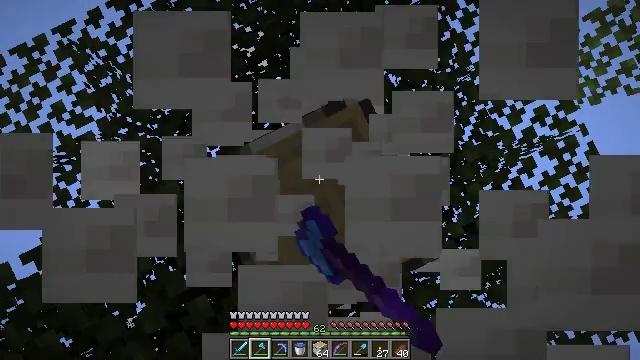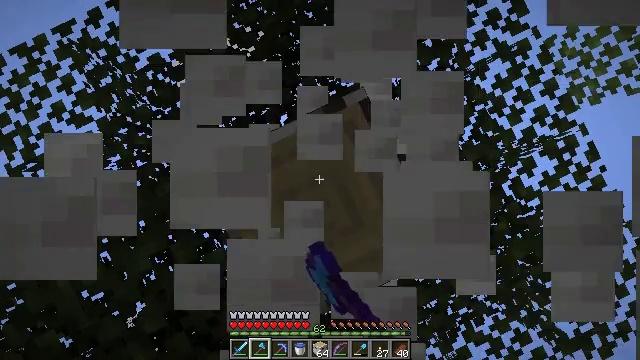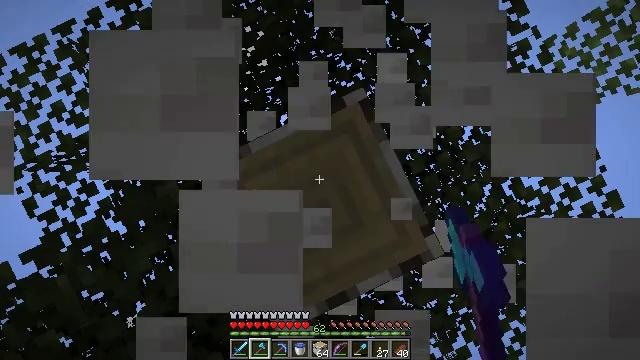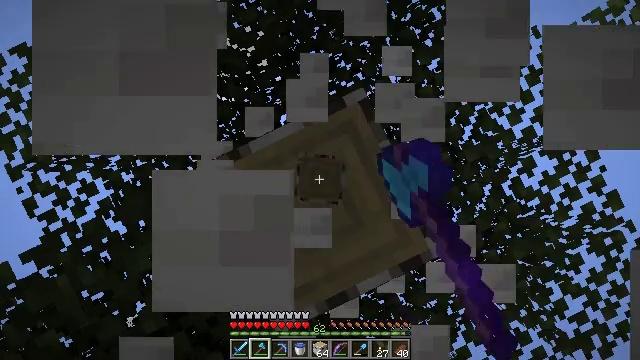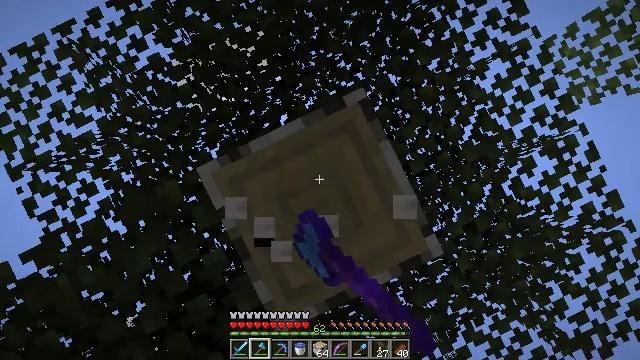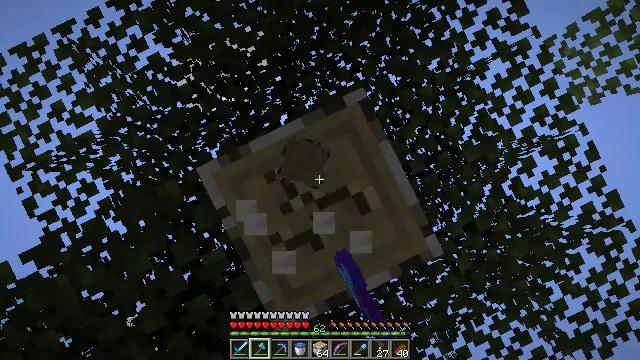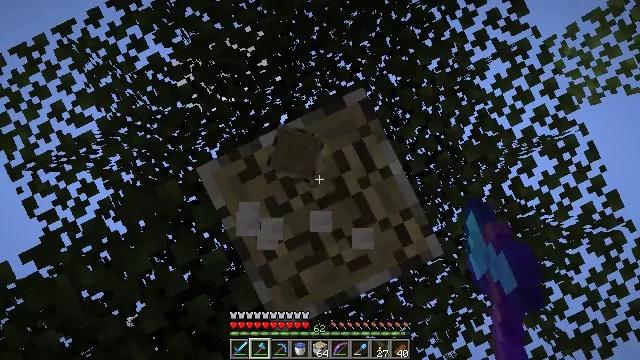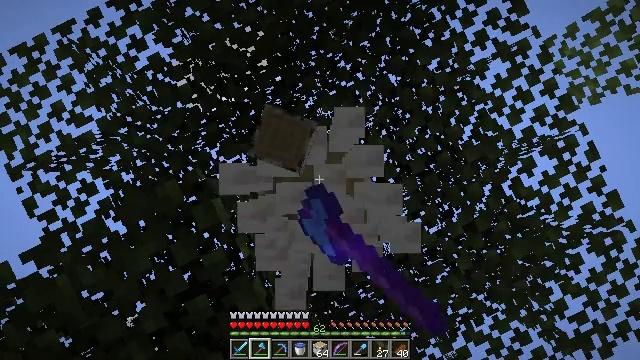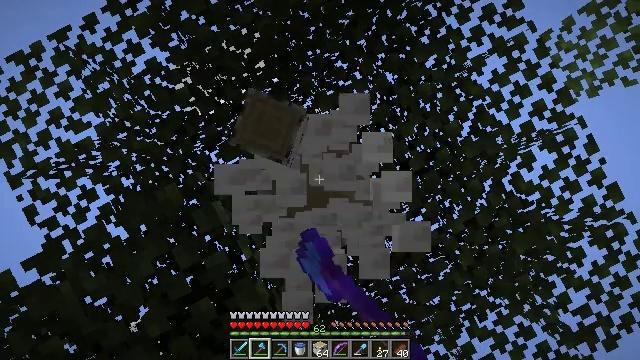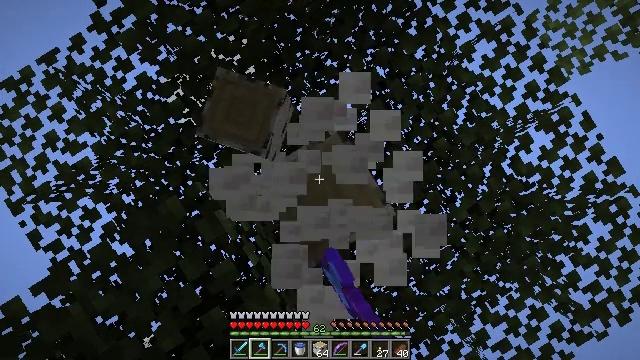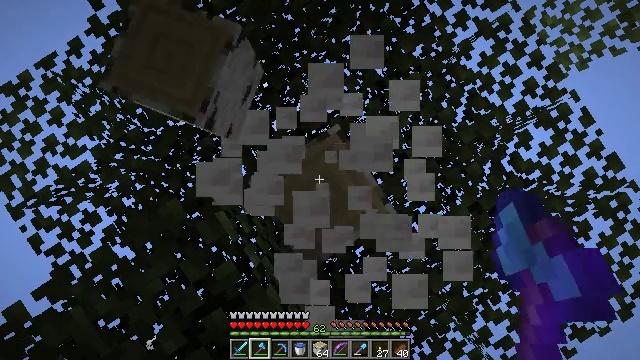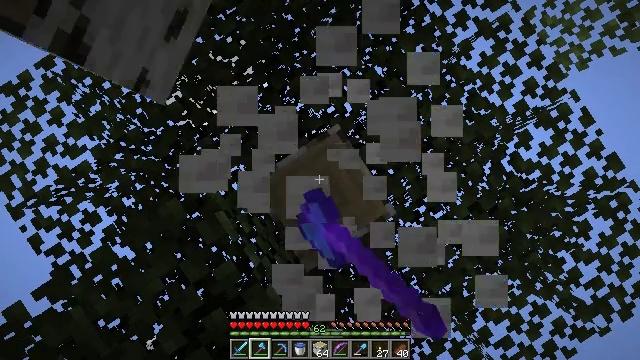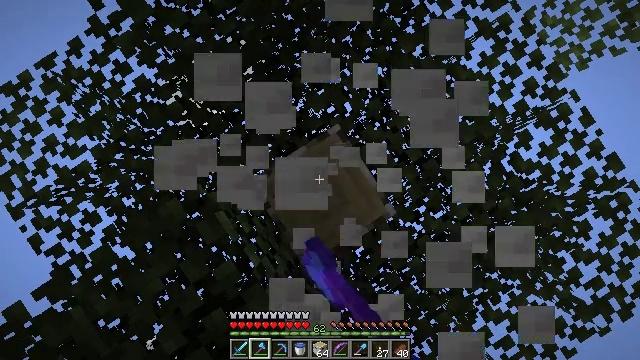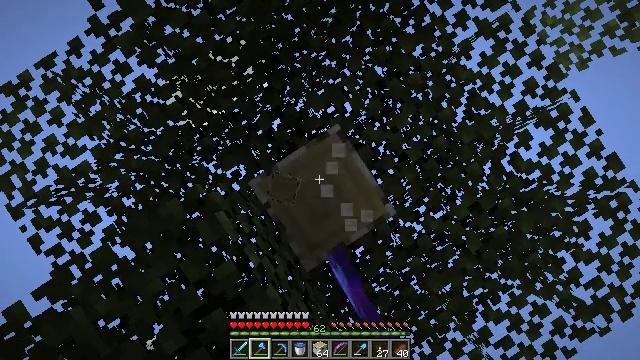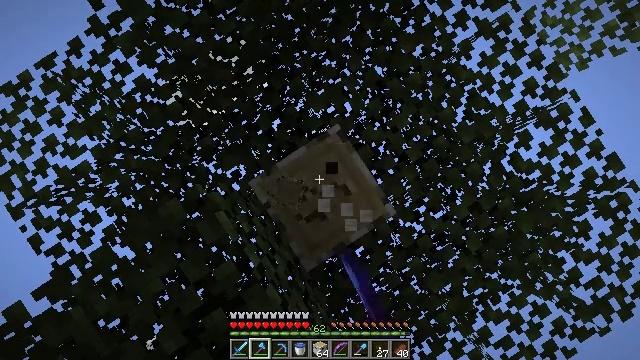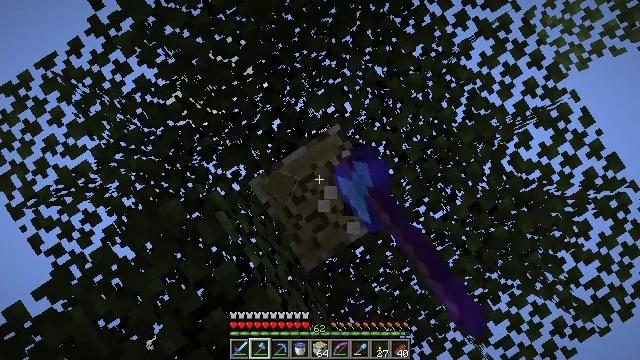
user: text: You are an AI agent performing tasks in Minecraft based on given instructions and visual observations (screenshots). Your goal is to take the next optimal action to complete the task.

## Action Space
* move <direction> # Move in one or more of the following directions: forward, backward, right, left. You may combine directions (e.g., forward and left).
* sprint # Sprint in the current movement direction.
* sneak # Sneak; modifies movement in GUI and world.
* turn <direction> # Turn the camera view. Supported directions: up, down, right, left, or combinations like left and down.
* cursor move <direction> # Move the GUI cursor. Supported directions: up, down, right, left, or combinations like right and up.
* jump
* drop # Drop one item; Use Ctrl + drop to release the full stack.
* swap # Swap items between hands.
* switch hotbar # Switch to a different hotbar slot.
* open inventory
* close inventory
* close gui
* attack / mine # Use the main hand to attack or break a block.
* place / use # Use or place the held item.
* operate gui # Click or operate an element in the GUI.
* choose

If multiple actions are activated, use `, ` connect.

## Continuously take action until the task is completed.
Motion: motion action
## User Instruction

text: Mine the birch log from the tree.
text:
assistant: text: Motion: attack / mine
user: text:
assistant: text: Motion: attack / mine
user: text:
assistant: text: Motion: attack / mine
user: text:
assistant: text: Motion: attack / mine
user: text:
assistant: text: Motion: attack / mine
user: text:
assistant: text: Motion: attack / mine
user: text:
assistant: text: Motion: attack / mine
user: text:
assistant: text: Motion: turn left, attack / mine
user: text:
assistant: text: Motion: turn left, attack / mine
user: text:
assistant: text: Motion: attack / mine
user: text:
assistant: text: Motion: attack / mine
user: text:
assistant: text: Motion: attack / mine
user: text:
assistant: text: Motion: attack / mine
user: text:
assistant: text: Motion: attack / mine
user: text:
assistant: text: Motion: attack / mine
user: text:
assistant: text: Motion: attack / mine
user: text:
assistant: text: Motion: attack / mine
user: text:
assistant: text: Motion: attack / mine
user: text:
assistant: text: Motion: attack / mine
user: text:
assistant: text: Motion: attack / mine
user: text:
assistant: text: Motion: attack / mine
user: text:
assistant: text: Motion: attack / mine
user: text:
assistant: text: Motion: attack / mine
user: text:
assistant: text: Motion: attack / mine
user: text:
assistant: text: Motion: attack / mine
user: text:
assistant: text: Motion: attack / mine
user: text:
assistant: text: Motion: attack / mine
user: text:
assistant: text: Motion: attack / mine
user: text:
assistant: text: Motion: attack / mine
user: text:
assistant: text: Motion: attack / mine